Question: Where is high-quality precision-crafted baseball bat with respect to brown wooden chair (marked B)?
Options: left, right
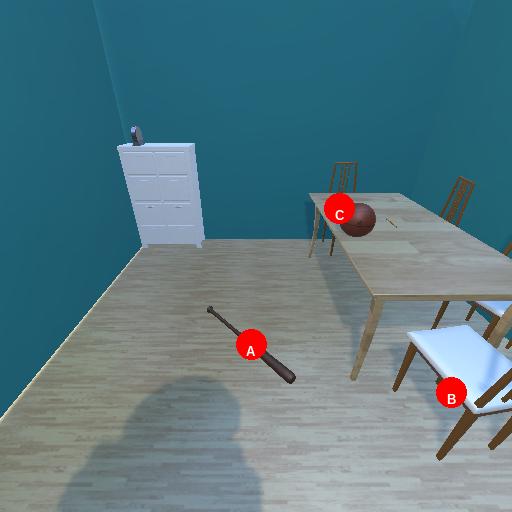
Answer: left